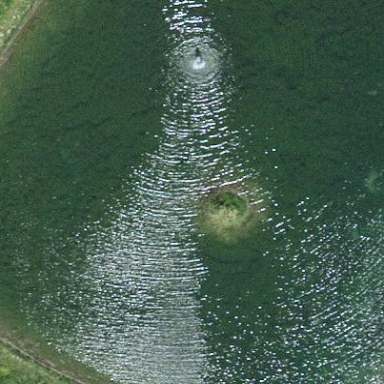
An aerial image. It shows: Pond with natural water.